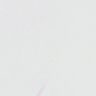
Metastatic tissue present: no